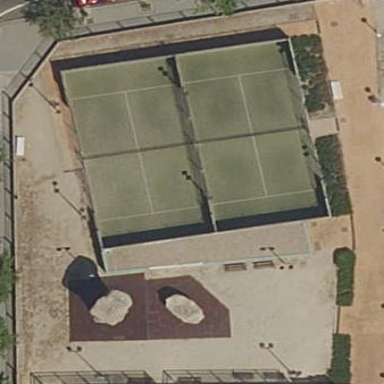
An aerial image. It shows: Paddle tennis court on pitch.